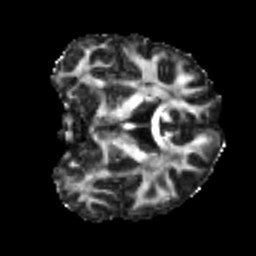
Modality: FA
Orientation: coronal
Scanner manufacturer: siemens
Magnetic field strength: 3 T
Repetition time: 4 s
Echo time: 0.0594 s